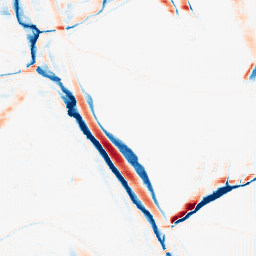
Category: morphological
Decomposition family: morphological_rect
Decomposition parameters: operation: average
width: 20
height: 5
Upsampling method: fft_zeropad
Upsampling parameters: scale: 4
Upsampling scale: 4